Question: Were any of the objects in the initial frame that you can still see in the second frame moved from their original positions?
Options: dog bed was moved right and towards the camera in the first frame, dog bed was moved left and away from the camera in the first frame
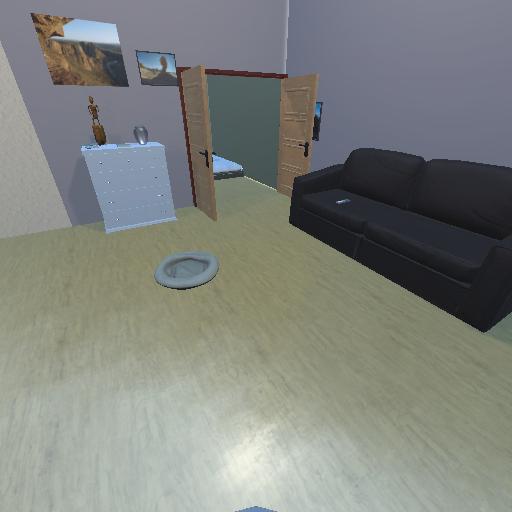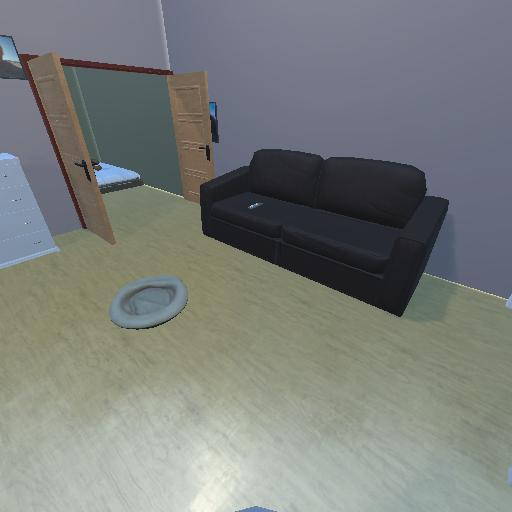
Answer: dog bed was moved right and towards the camera in the first frame